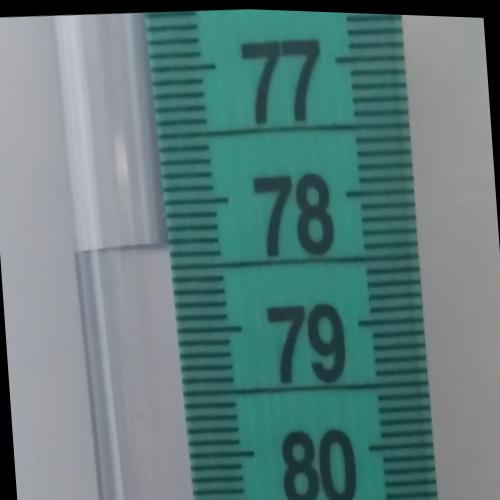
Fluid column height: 78.3 cm